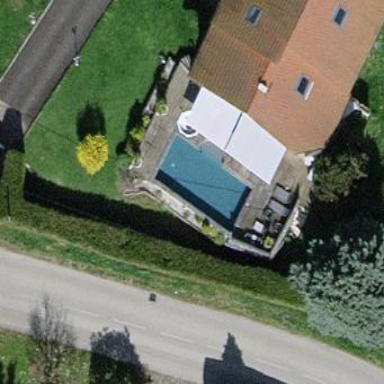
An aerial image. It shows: Swimming pool located in leisure land.